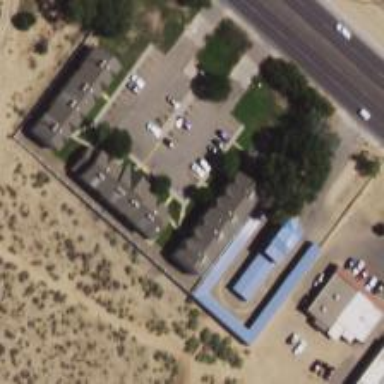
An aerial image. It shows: Building used for storage rental.